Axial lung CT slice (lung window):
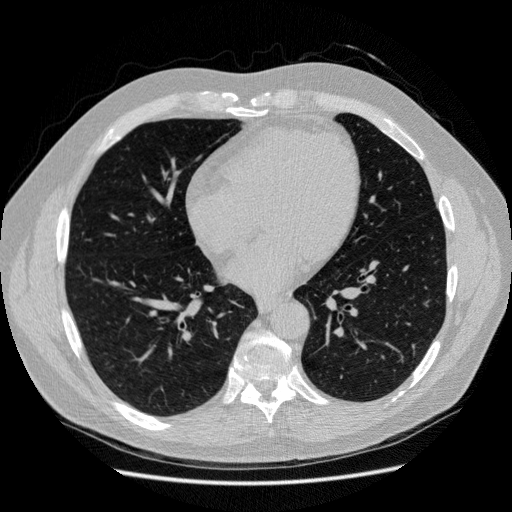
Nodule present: no